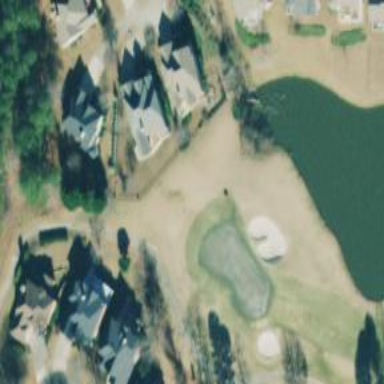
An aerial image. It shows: Path used for both walking and golf.